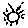
Label: sun